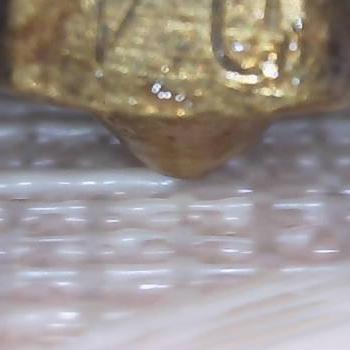
Flow rate: 188%